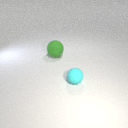
large green rubber sphere to the left of small cyan rubber sphere